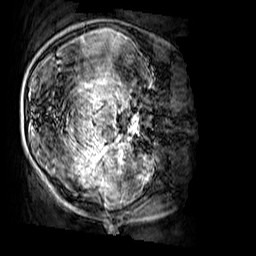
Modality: T2w
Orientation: axial
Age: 9
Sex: male
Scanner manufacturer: siemens
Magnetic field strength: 3 T
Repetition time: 3.2 s
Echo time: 0.408 s